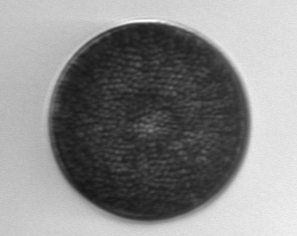
Label: Coscinodiscus